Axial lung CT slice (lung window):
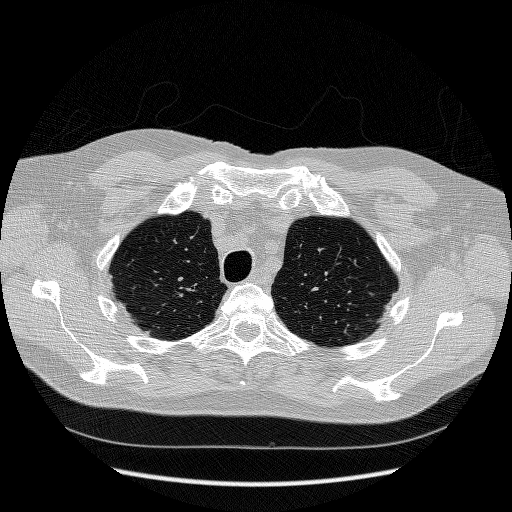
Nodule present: no